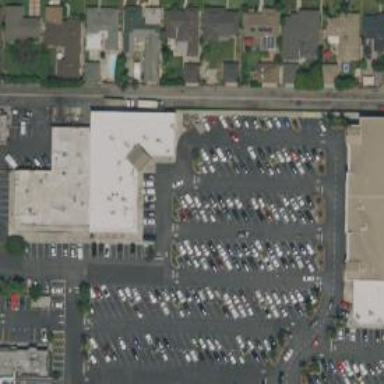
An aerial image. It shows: Retail building.